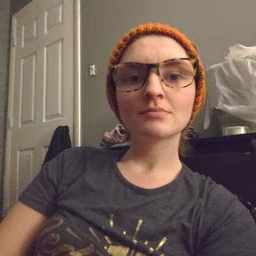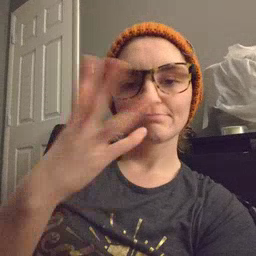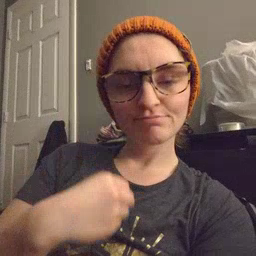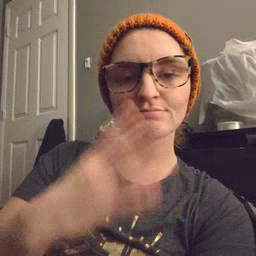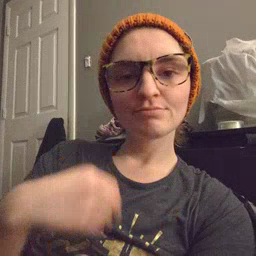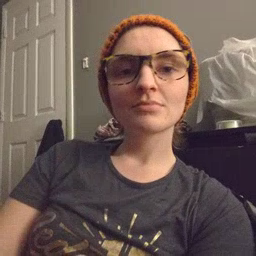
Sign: sleepy